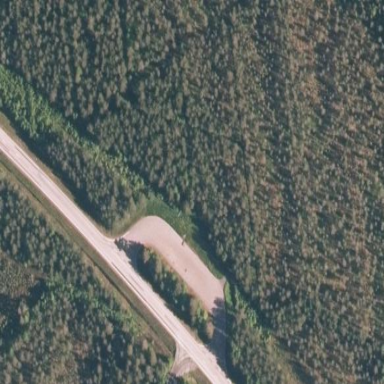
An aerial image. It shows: Rest area on the road.